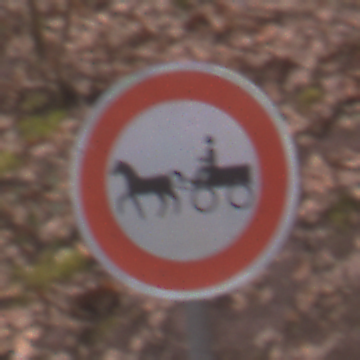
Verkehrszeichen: VerbotGespannfuhrwerke
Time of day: Midday
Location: Outdoor (Nature)
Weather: Overcast
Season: Autumn
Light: Natural